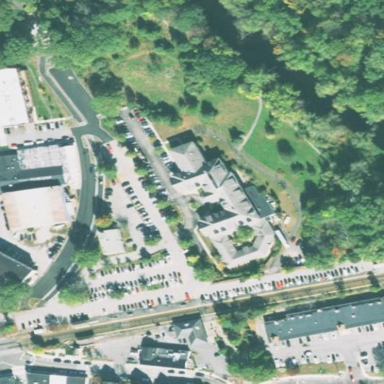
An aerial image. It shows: Park and ride parking facility with surface parking.